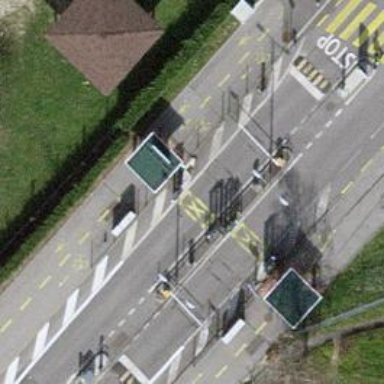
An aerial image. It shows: Full-height turnstile barrier.